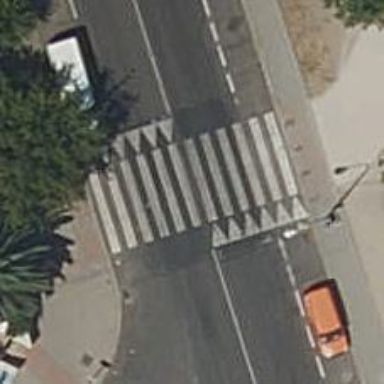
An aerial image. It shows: Marked crossing on footway.